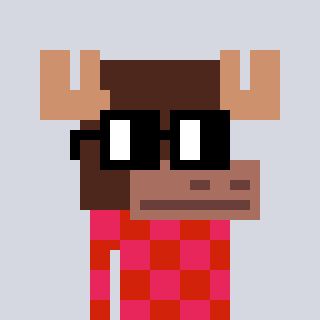
a pixel art character with square black glasses, a moose-shaped head and a red-colored body on a cool background